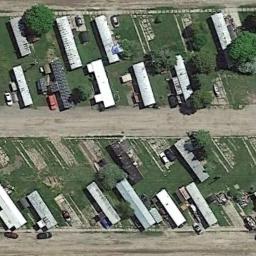
Label: residential